Question: I have created a GitHub account and, I do not like sharing my email address publicly (I'm sick of Spam), so I followed GitHub's <URL> tutorial and everything worked fine up until the point where you have to verify the fake email you created.

So how do I verify this fake email that I created on GitHub?
I did check my real email account that is associated with my GitHub account incase they sent an email there but no, I have not received anything there. Since it is a fake email address, I thought, maybe I can just click verify, but no, that doesn't work either.
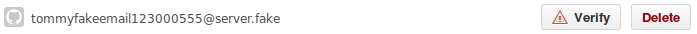
Answer: You don't verify the fake e-mail address. This is how it is suppose to work. Just go ahead and use the fake e-mail address with commits.
Update -
GitHub recently update the <URL> tutorial. The "Hiding your email for commits on the website" section has everything you need to know, and will credit your commits to you. This way you won't have unverified e-mail addresses anymore.